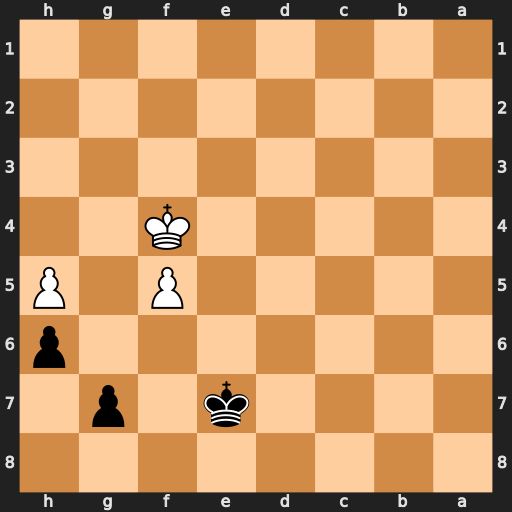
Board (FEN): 8/4k1p1/7p/5P1P/5K2/8/8/8
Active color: b
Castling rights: -
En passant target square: -
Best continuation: Kf6 Ke4 Kg5 Ke5 Kxh5 Kf4 Kh4